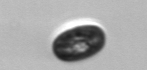
Label: Thalassiosira